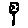
Label: flower